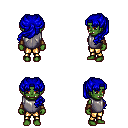
a pixel art fantasy rpg character, female body template, orc, green skin, steel chest armor, gold greaves, blue princess hairstyle, cloth bracers, four views (front, back, left, right), 2x2 character sprite sheet, small pixel art, hard edges, no anti-aliasing